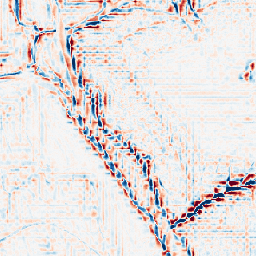
Category: wavelet
Decomposition family: wavelet_dwt
Decomposition parameters: wavelet: db2
level: 3
Upsampling method: nearest
Upsampling parameters: scale: 8
Upsampling scale: 8